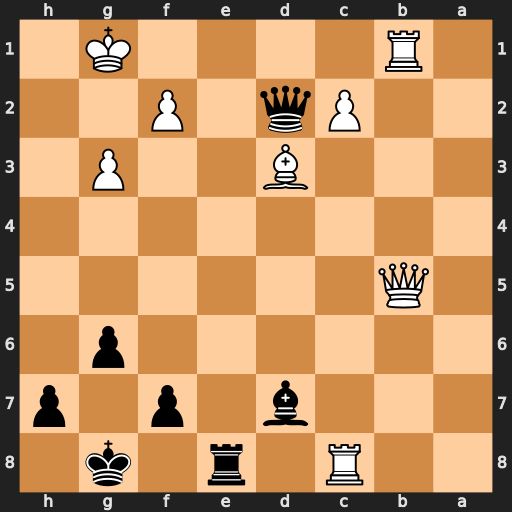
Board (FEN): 2R1r1k1/3b1p1p/6p1/1Q6/8/3B2P1/2Pq1P2/1R4K1
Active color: b
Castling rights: -
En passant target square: -
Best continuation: Bxb5 Rxe8+ Bxe8